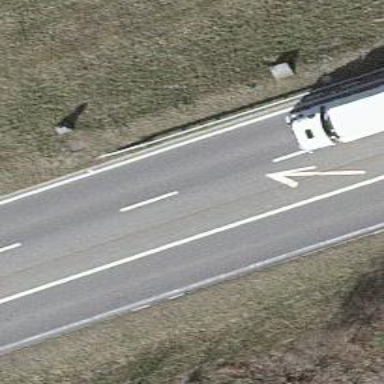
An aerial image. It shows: Primary highway.